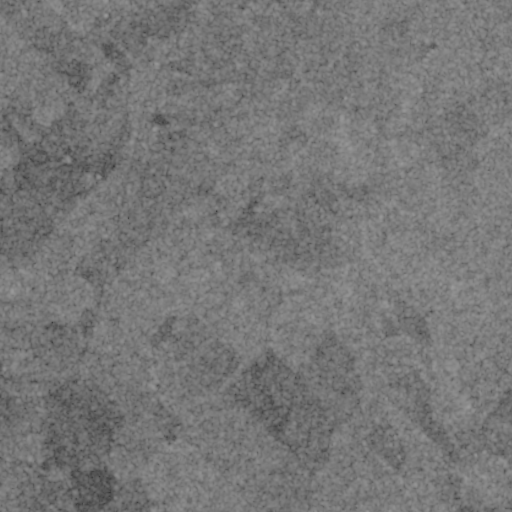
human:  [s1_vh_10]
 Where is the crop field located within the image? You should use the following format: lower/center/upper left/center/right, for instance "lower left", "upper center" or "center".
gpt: The crop field is located in the lower left of the image.
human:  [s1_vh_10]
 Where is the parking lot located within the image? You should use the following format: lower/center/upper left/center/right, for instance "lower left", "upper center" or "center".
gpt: There is no parking lot in the image.

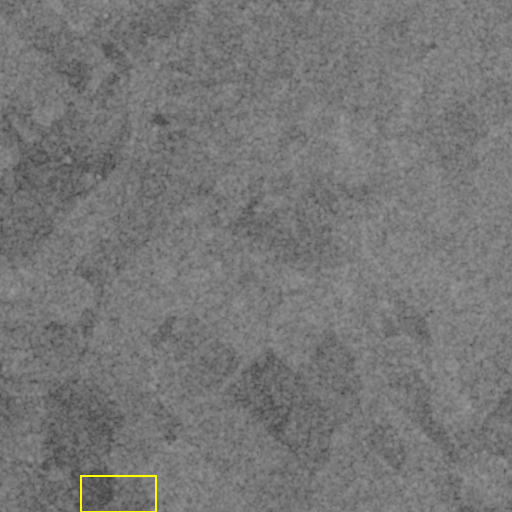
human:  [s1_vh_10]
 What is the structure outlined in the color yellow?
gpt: The structure outlined in yellow is a crop field.
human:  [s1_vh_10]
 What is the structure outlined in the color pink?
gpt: There is no pink outline.